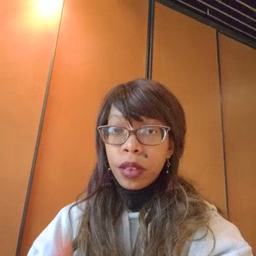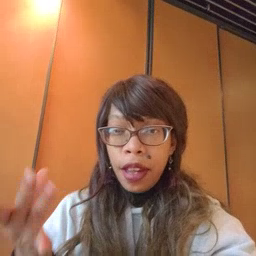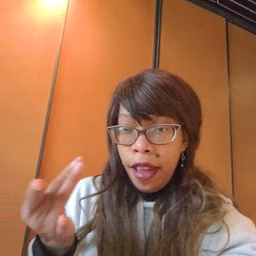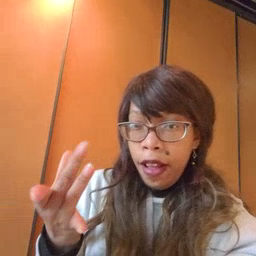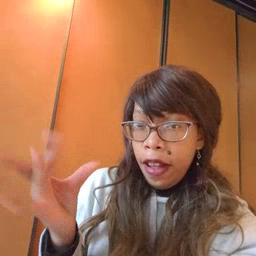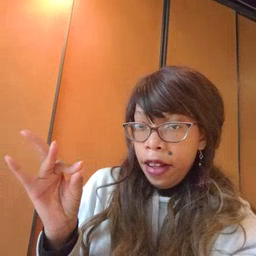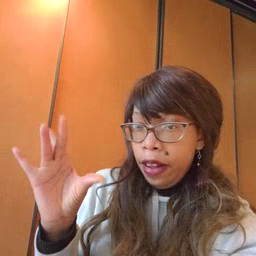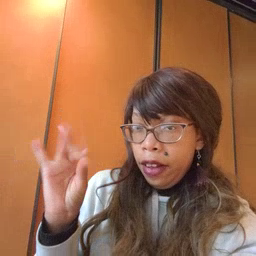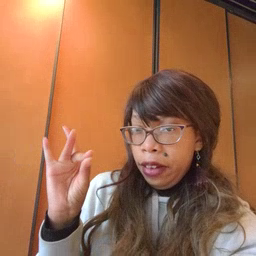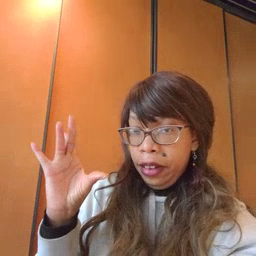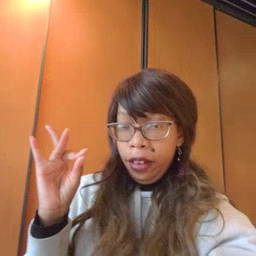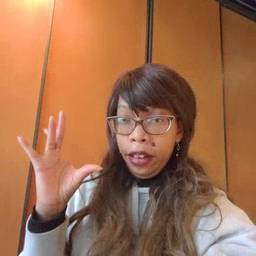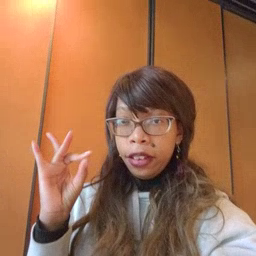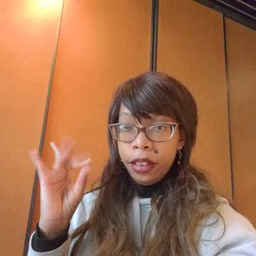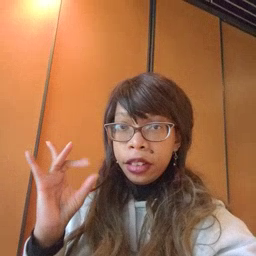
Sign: sticky